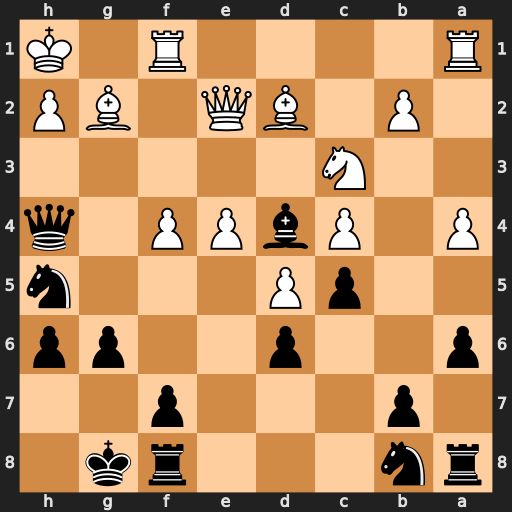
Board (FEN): rn3rk1/1p3p2/p2p2pp/2pP3n/P1PbPP1q/2N5/1P1BQ1BP/R4R1K
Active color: b
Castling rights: -
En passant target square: -
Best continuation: Ng3#